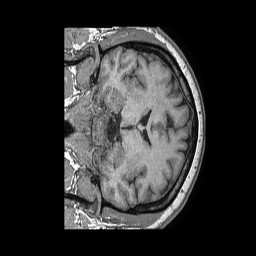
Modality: T1w
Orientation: coronal
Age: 44
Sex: male
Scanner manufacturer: philips
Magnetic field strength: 1.5 T
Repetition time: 0.007682 s
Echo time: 0.003498 s